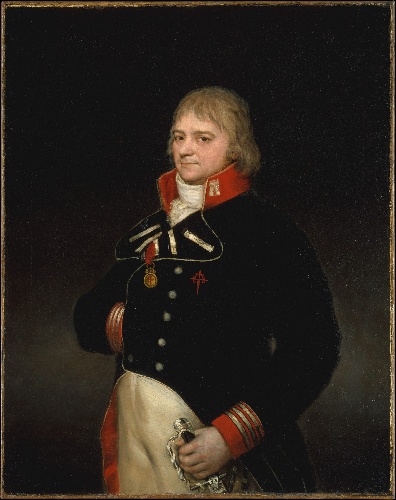
Title: Ignacio Garcini y Queralt (1752–1825), Brigadier of Engineers
Artist: Goya (Francisco de Goya y Lucientes)
Artist bio: Spanish, Fuendetodos 1746–1828 Bordeaux
Date: 1804
Object type: Painting
Classification: Paintings
Medium: Oil on canvas
Dimensions: 41 x 32 3/4 in. (104.1 x 83.2 cm)
Department: European Paintings
Credit line: Bequest of Harry Payne Bingham, 1955
Accession year: 1955
Repository: Metropolitan Museum of Art, New York, NY
Tags: Men|Portraits